Question: Is there in c# any kind of window, form or anything that doesn't look like a usual form or dialog box and which can contain components like labels? Something like the black rectangle on this picture:

I also need that this "window" can be movable like a form when you click in the 'ControlBox' but by holding down the mouse in any place of it. However, it (or at least its background) should have a property like transparency in some levels (high, medium, low transparency).
What should I use?
Thanks.
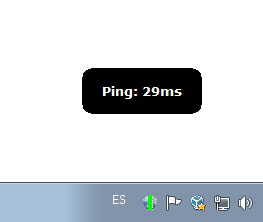
Answer: If you needed full, Form-level functionality, one way you could solve this would be to make a Form with FormBorderStyle = None. This would remove the entire border from the form, and it'll just appear as a flat rectangle with whatever background color you'd put on there.
There are a couple issues with this:
1. The user won't be able to move it, unless you implement some sort of click handler to allow dragging it around the screen.
2. The user will have to use the task bar (assuming you've left it visible there) or Alt-F4 to close the window.
Based on your question about how to solve #2, there's an SO page on <URL>:
'''
// DllImportAttribute requires reference to System.Runtime.InteropServices
public const int WM_NCLBUTTONDOWN = 0xA1;
public const int HT_CAPTION = 0x2;
[DllImportAttribute("user32.dll")]
public static extern int SendMessage(IntPtr hWnd, int Msg, int wParam, int lParam);
[DllImportAttribute("user32.dll")]
public static extern bool ReleaseCapture();
public Form1()
{
InitializeComponent();
}
private void Form1_MouseDown_1(object sender, MouseEventArgs e)
{
if (e.Button == MouseButtons.Left)
{
ReleaseCapture();
SendMessage(Handle, WM_NCLBUTTONDOWN, HT_CAPTION, 0);
}
}
'''
Note that I haven't done anything to test this other than just pasting it in and verifying that, yes, you can drag your Form with the mouse within its content area. Note also that this drag action will only work on empty areas of the Form - you won't be able to drag it if your mouse is over one of the Form's controls.
Edit: The title of the question was changed since it was originally posted - originally, the question was not substantially dedicated to how to create a form and more about how to create a form - but the non-rectangular borders portion of the question as it stands now is solved by Olivier Jacot-Descombes below. I won't steal his contribution, but a combination of these two answers should give you exactly what you want.